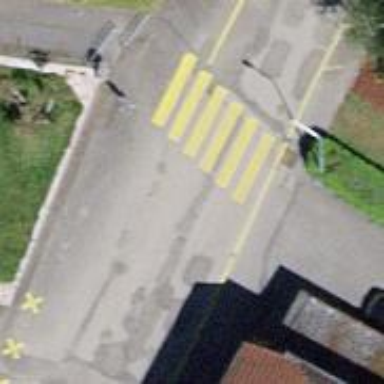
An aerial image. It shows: Uncontrolled zebra crossing.